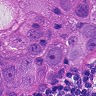
Metastatic tissue present: yes